Question: I have images with dynamical dimensions and 'ImageView' with statistical height.
I'm trying to bind my image in my 'imageView' like this.
<URL>

I mean to fill the 'ImageView' horizontally, but not vertically. Here is my code
'''
<RelativeLayout
xmlns:android="http://schemas.android.com/apk/res/android"
android:layout_width="match_parent"
android:layout_height="280dp">
<ImageView
android:id="@+id/exploreImage"
android:src="@drawable/beard1"
android:layout_width="match_parent"
android:layout_height="match_parent" />
</RelativeLayout>
'''
But there is now 'ScaleType' in 'ImageView', that allows this way to bind.
Do you have any idea about how to do it?
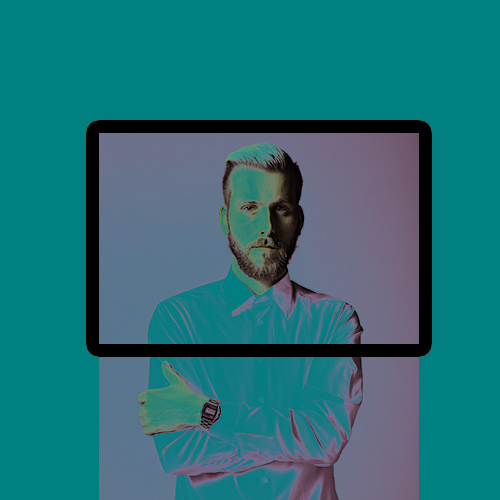
Answer: Place it inside a 'scrollview' and change your 'imageview' code to this:
'''
<ImageView
android:id="@+id/exploreImage"
android:src="@drawable/beard1"
android:layout_width="match_parent"
android:layout_height="wrap_content"
android:adjustViewBounds="true"
/>
'''